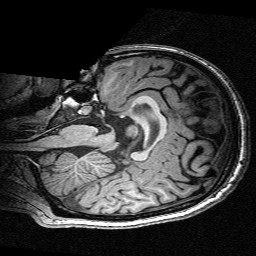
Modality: T1w
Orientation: sagittal
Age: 27
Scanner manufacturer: siemens
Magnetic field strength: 3 T
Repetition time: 2.3 s
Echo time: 0.00336 s